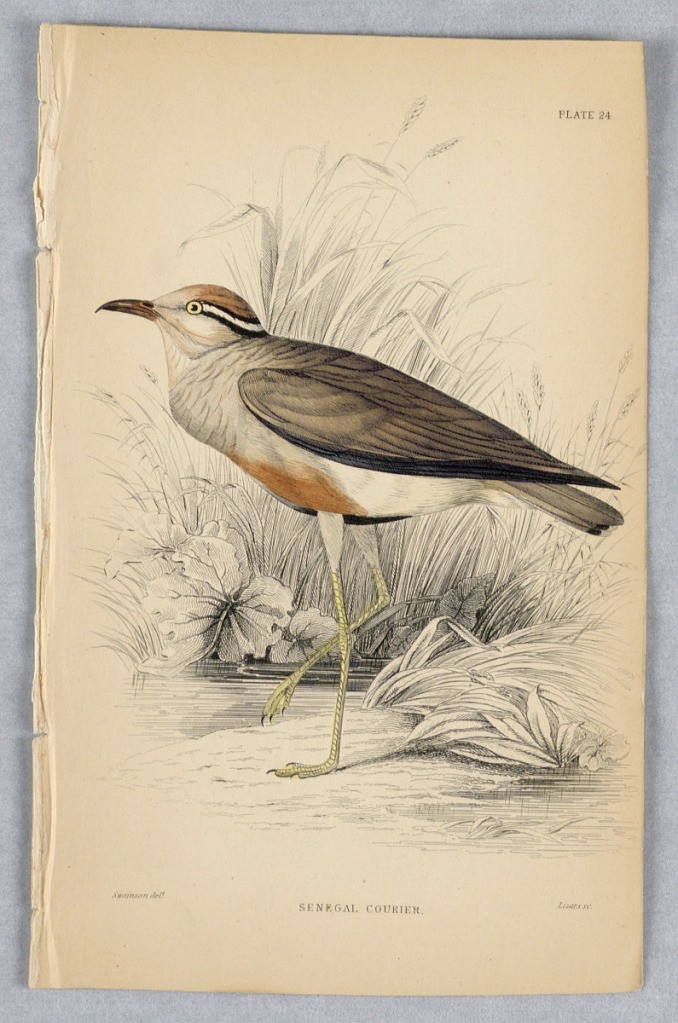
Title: Senegal Courier, Plate 24 from Birds of Western Africa
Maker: William Home Lizars, Scottish, 1788 - 1859
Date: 1837
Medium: Engraving, brush and watercolor on paper
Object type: Print
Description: Long-legged bird in a marsh. A pale and red-brown underside, dark brown wings and short tail, black and white bands in the back of the head. Title and artists' names below.